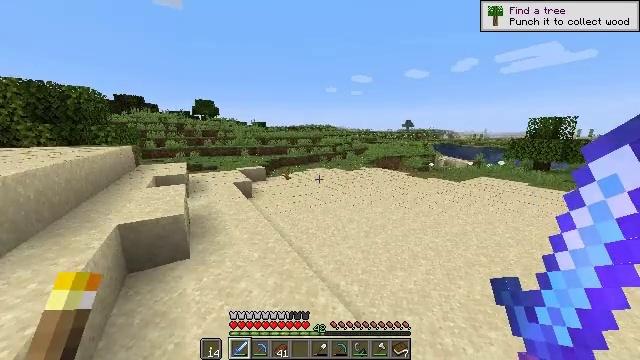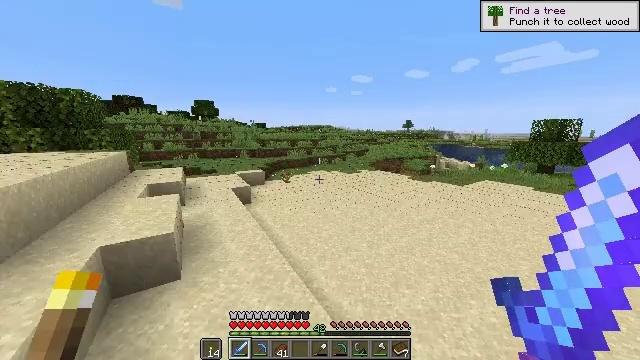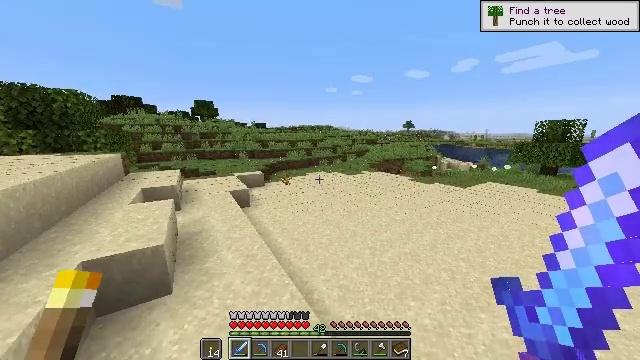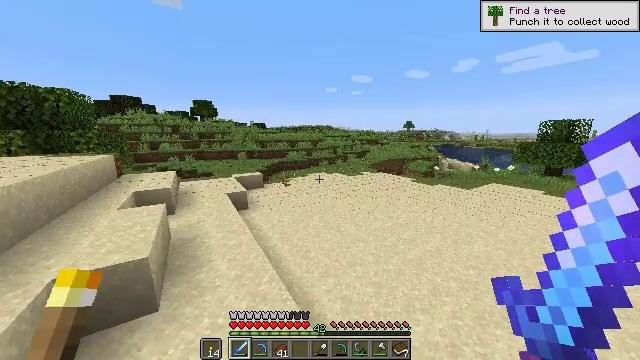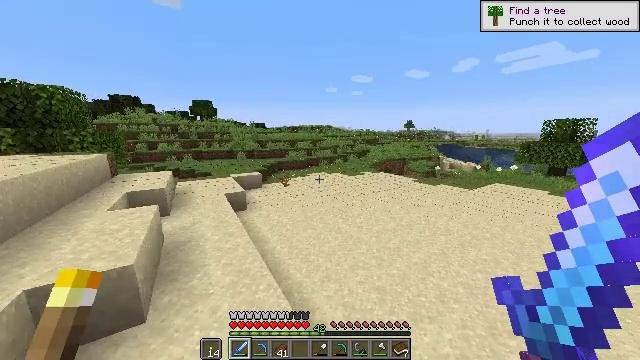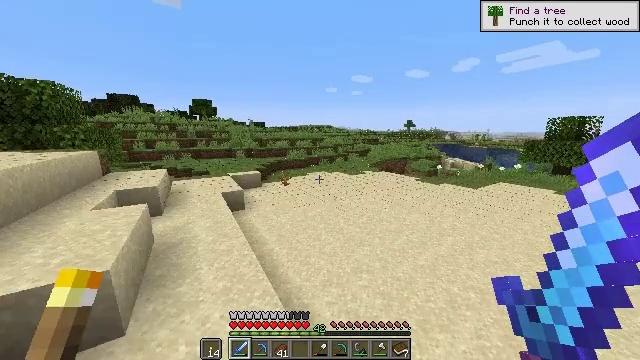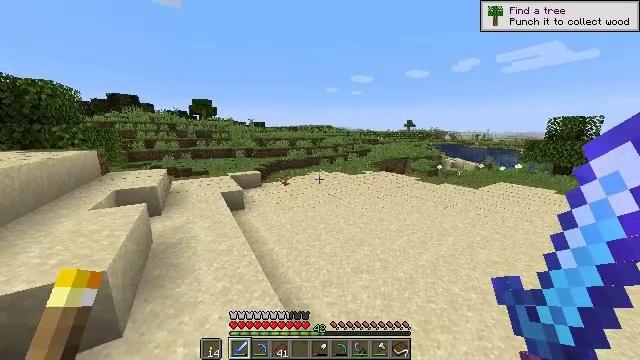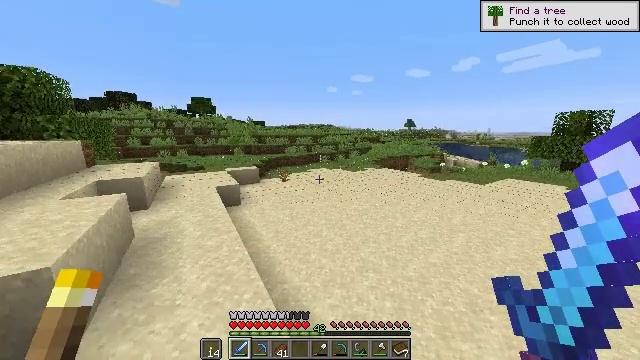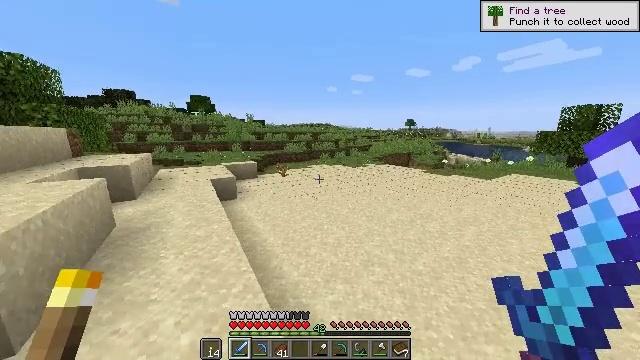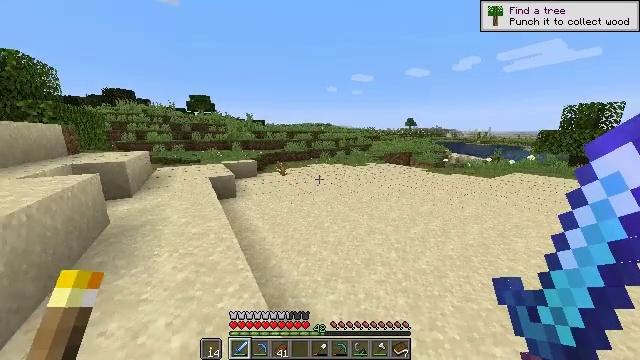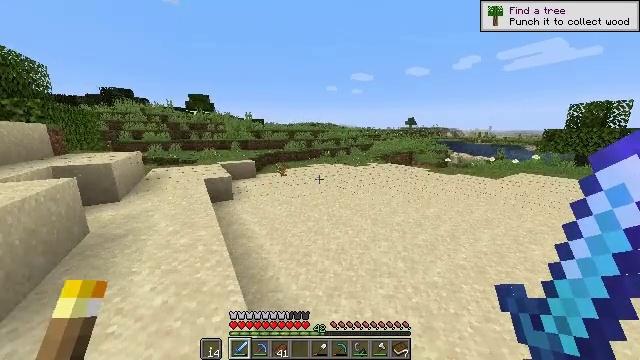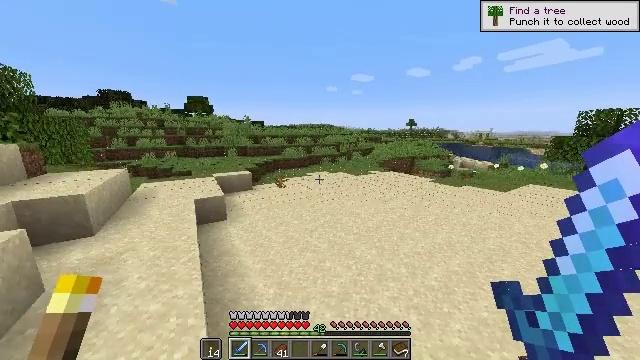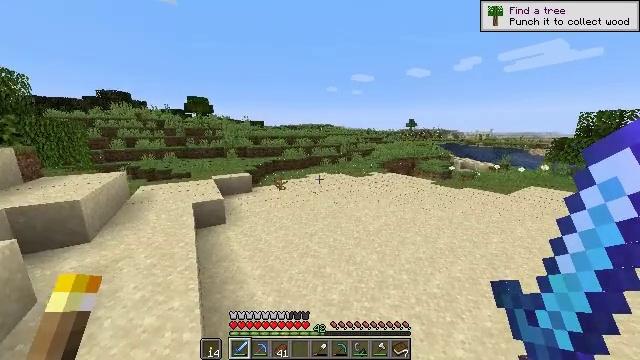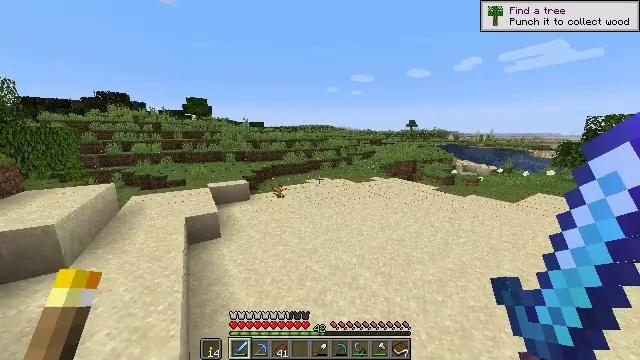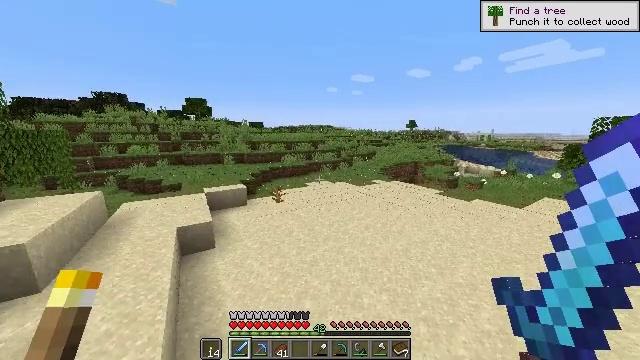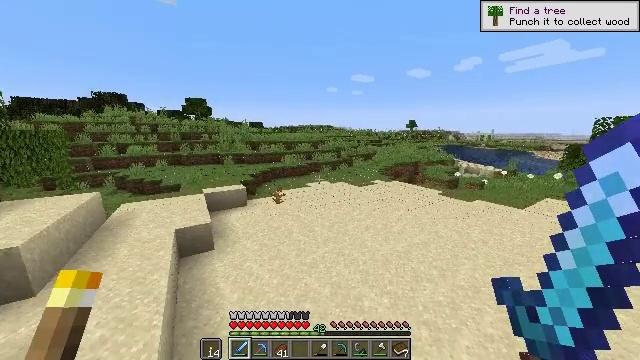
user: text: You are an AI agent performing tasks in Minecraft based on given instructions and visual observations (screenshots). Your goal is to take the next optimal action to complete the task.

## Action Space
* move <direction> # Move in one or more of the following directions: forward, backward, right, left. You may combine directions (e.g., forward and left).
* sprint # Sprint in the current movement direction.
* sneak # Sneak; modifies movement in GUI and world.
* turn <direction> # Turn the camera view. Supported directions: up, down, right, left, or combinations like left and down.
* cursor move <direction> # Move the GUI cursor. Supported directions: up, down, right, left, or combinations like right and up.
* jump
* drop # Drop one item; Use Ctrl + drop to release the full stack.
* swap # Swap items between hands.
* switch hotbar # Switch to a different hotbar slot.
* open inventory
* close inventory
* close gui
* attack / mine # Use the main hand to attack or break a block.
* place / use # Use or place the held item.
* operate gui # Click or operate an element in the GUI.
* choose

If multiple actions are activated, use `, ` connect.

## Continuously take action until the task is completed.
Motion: motion action
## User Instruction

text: Attack the enchanting table to collect it.
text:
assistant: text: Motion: move forward, sprint, jump
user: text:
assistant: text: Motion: move forward, sprint, jump
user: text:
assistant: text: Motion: move forward, sprint, jump
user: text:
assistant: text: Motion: move forward, sprint, jump
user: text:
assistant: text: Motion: move forward, sprint, jump
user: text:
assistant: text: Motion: move forward, sprint, jump
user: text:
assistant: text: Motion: move forward, sprint, jump
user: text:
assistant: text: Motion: move forward, sprint, jump
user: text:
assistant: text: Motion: move forward, sprint, jump
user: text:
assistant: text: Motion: move forward, sprint, jump
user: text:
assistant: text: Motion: move forward, sprint, jump
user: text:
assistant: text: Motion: move forward, sprint, jump
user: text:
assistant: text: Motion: move forward, sprint, jump
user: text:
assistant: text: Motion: move forward, sprint, jump
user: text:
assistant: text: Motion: move forward, sprint, jump
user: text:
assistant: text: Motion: move forward, sprint, jump
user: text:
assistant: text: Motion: move forward, sprint, turn left, jump
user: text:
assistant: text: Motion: move forward, sprint, turn left, jump
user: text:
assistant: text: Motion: move forward, sprint, turn left and up, jump
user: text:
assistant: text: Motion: move forward, sprint, turn left and up, jump
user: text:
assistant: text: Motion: move forward, sprint, turn left, jump
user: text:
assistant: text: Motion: move forward, sprint, turn left
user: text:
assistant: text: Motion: move forward, sprint, turn left
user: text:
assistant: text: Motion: move forward, sprint
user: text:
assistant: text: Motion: move forward, sprint, jump
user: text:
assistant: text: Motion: move forward, sprint, jump
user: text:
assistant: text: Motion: move forward, sprint, jump
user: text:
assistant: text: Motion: move forward, sprint, turn left, jump
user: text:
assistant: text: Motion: move forward, sprint, turn left
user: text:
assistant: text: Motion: move forward, sprint, turn left